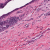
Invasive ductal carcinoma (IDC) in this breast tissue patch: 0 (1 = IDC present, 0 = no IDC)